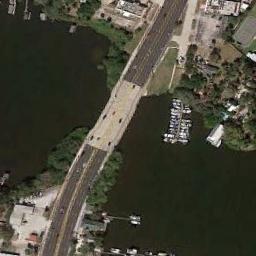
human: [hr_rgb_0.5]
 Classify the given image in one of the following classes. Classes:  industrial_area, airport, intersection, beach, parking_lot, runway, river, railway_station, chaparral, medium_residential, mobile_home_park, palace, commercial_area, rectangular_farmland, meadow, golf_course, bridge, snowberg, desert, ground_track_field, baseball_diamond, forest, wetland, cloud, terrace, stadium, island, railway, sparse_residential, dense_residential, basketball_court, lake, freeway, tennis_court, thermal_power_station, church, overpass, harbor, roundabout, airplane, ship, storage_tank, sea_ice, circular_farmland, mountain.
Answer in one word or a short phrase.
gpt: bridge